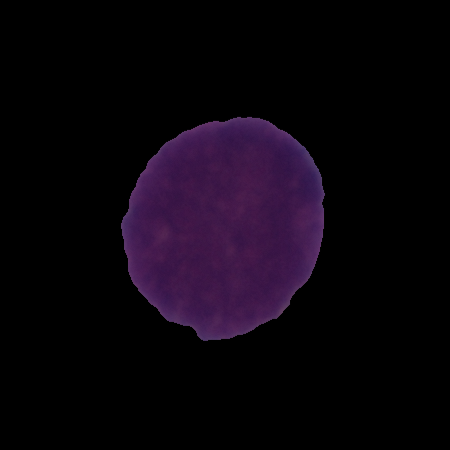
Label: cancer